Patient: sex F, age 58
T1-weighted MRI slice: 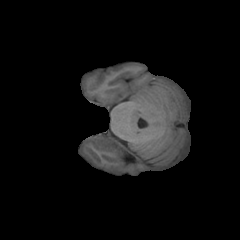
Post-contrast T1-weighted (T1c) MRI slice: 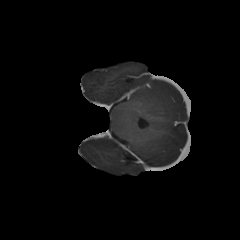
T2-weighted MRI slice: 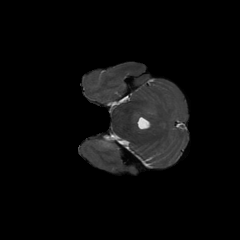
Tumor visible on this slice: yes
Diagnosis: Glioblastoma, IDH-wildtype
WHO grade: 4